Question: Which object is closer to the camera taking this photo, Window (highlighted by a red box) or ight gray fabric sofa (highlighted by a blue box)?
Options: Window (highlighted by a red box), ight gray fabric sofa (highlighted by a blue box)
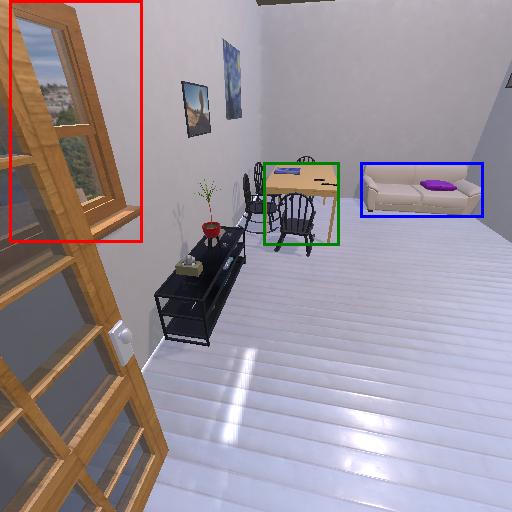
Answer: Window (highlighted by a red box)